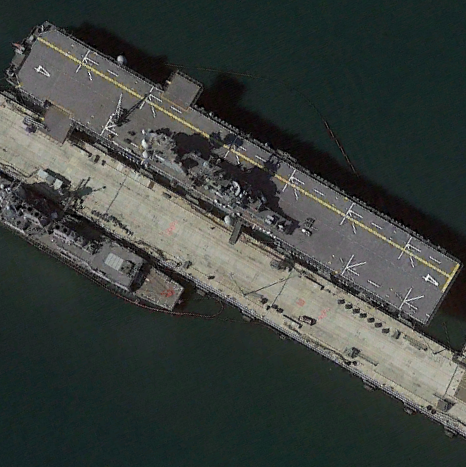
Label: assault